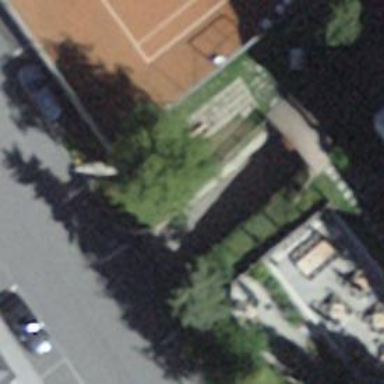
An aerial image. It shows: Bench.